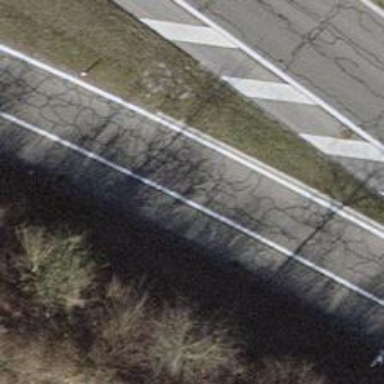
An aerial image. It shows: Asphalt motorway link.